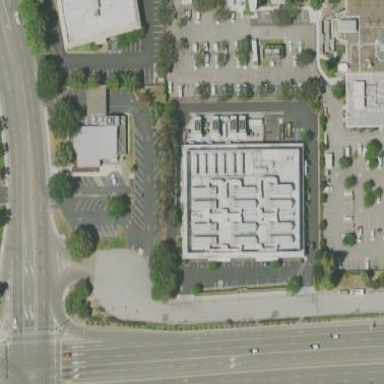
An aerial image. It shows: Data center building.